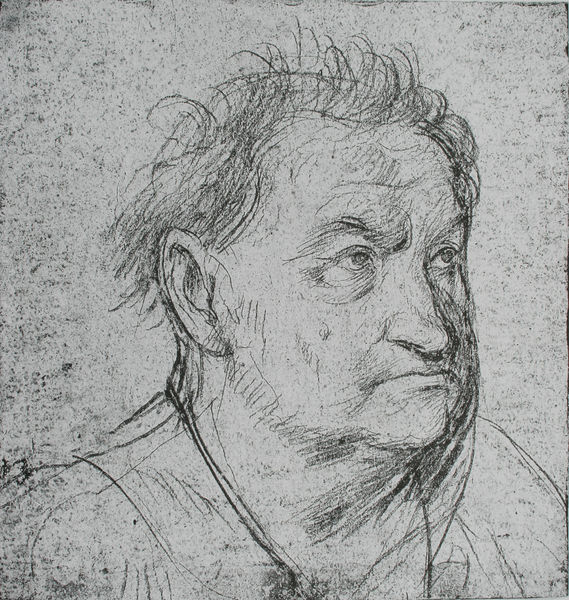
Titel: Studie nach einem älteren Mann
Künstler: Hans d.Ä. Holbein
Standort: Bamberg
Institution: Staatsbibliothek
Schlagwörter: kopf, mann, schatten, weiß, grob, grau, haar, licht, mund, nase, ohr, schwarz, skizze, stirn, zeichnung, blick, alt, bart, hemd, jacke, augen, gesicht, kragen, bildnis, hals, portrait, porträt, haare, mantel, augenbrauen, kinn, lippen, rechts, schultern, arbeit, papier, weis, arbeiter, dick, ernst, brauen, glatze, striche, oben, tusche, alter, kohle, schraffur, portait, schwarzweiß, strich, selbstbildnis, entwurf, buschig, halbglatze, braue, bleistiftzeichnung, selbstportrait, halbprofil, runzeln, doppelkinn, kraus, dreckig, federzeichnung, obdachlos, hair, dreiviertelproträt, schatten+, verwurschtelt, dünnes haar